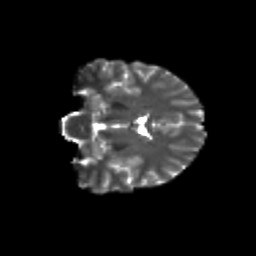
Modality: T2w
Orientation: coronal
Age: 14
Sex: female
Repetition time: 9.512 s
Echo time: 0.089 s